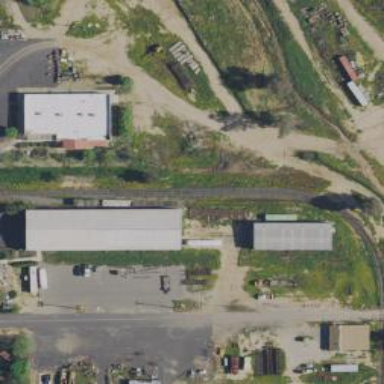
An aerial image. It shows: Preserved railway.